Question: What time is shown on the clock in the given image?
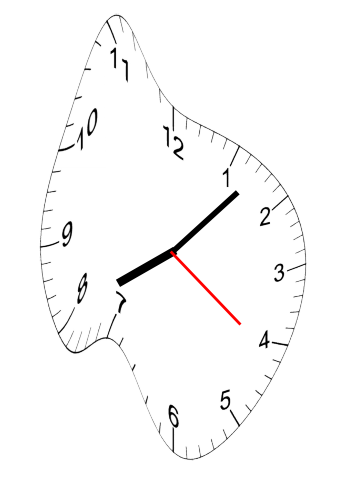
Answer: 08:07:21